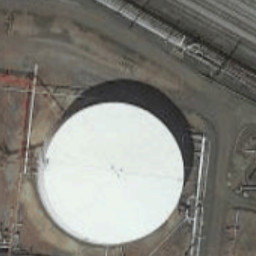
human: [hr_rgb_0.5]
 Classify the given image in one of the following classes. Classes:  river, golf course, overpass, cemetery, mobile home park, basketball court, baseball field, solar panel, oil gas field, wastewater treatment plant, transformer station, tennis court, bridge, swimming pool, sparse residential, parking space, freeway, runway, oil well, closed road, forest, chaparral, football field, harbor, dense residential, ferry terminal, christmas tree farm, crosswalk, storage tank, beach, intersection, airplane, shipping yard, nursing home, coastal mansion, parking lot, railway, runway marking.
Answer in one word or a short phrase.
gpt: storage tank